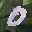
Label: 0